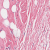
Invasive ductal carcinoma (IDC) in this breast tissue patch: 0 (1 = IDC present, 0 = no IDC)